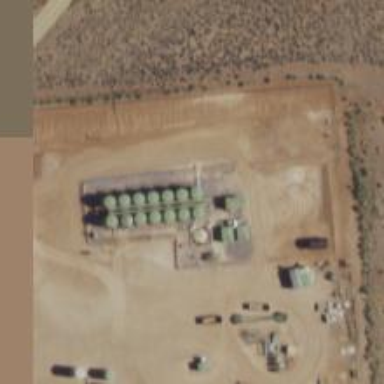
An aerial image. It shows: Storage tank that is man-made.